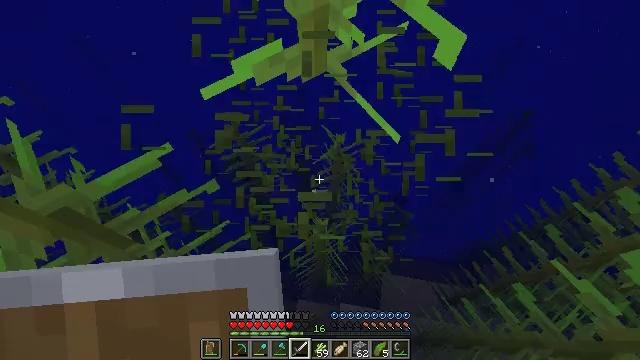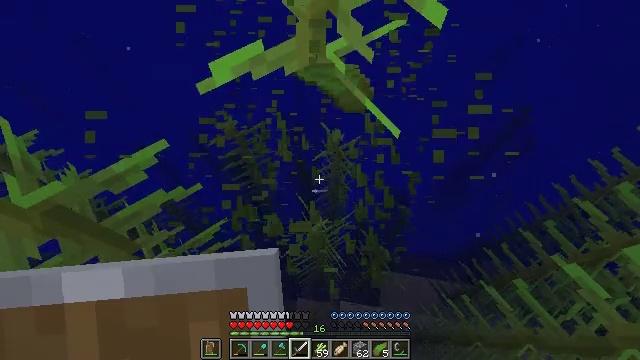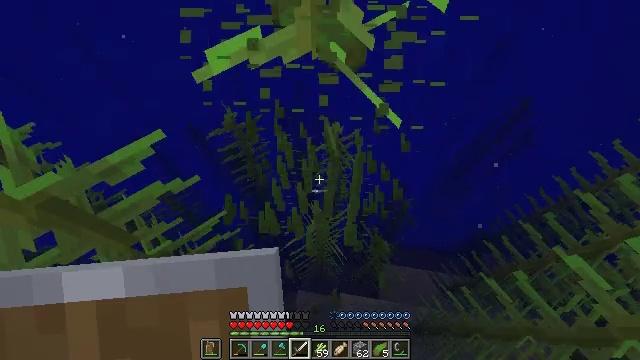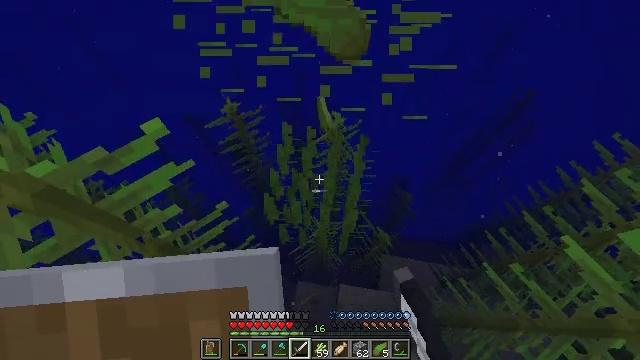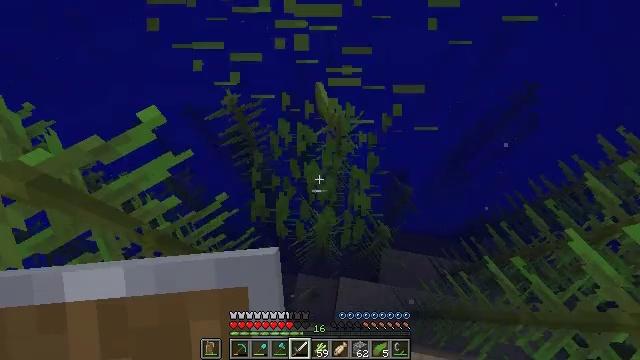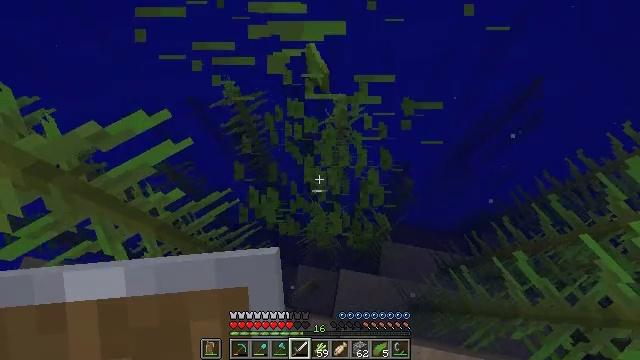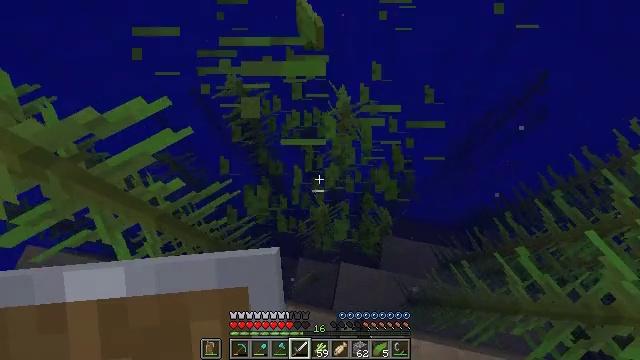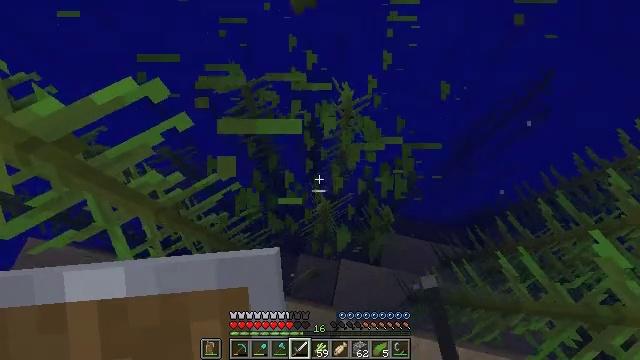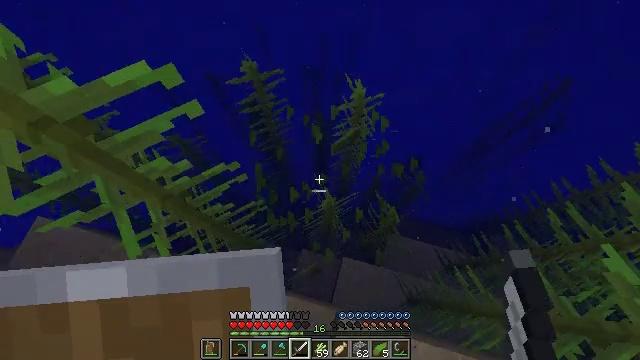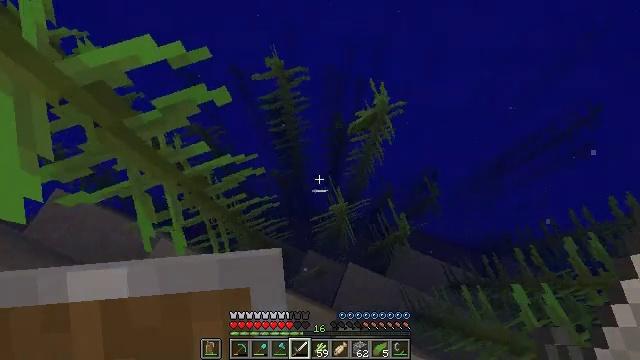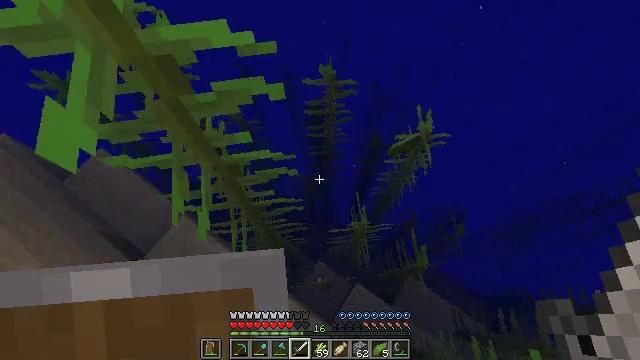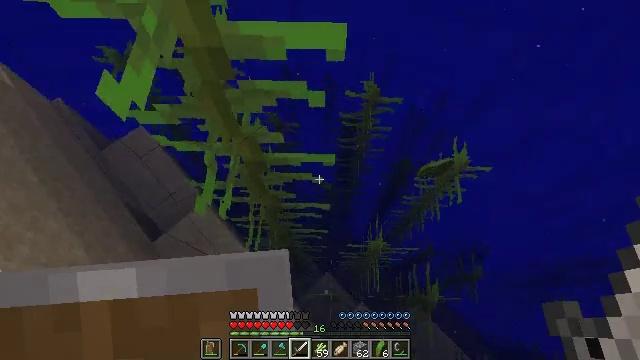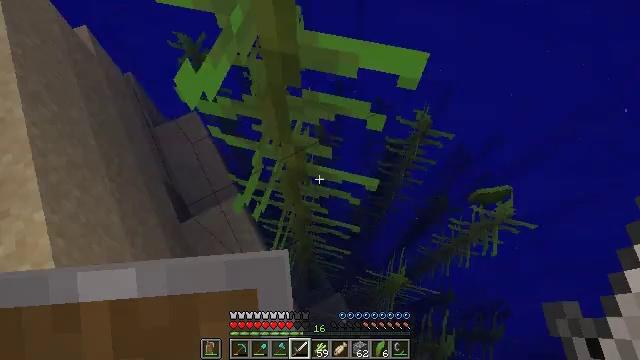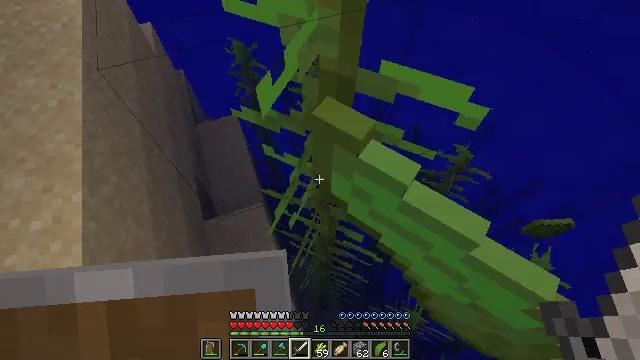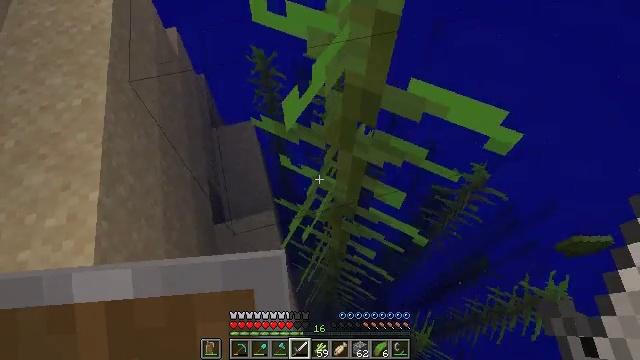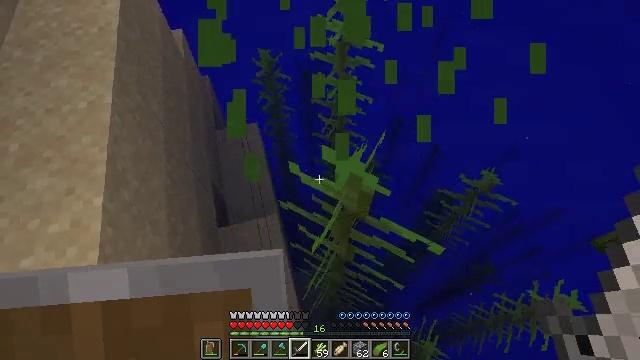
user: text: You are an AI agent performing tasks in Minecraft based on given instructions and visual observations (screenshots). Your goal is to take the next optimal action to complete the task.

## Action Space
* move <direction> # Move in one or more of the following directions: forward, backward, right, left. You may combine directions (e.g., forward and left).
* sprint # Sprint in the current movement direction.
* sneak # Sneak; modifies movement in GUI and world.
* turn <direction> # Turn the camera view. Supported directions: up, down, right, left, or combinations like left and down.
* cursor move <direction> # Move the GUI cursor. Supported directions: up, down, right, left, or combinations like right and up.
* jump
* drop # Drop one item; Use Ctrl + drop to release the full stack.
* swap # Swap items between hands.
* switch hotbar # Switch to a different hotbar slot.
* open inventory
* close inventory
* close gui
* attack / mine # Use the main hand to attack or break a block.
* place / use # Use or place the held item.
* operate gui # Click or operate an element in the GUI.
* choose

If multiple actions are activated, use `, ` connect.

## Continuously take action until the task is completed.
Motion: motion action
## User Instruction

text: Gather kelp growing in the sea.
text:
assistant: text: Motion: attack / mine
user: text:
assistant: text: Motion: turn down, attack / mine
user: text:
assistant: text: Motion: turn down, attack / mine
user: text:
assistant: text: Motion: turn down, attack / mine
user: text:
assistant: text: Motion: turn down, attack / mine
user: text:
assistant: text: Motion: turn down, attack / mine
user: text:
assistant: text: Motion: attack / mine
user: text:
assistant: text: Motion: move left, turn left, attack / mine
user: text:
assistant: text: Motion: move left, turn left
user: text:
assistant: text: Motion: move left, turn left and up
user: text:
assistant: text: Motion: move forward and move left, turn left and up
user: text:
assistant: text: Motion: move forward and move left, turn left and up
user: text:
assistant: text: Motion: move forward and move left, turn left and up
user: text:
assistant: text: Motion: move forward and move left, turn left and up
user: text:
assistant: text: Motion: move forward and move left, attack / mine
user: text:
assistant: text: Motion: move left, attack / mine
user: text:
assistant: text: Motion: attack / mine
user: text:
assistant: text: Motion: turn right, attack / mine
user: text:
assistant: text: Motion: turn right and down, attack / mine
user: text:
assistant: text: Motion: turn right and down, attack / mine
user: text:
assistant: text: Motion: turn right and down, attack / mine
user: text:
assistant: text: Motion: turn right and down, attack / mine
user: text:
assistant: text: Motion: turn right and down, attack / mine
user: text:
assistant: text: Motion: turn right and down, attack / mine
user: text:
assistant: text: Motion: turn right and down, attack / mine
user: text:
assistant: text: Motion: turn right, attack / mine
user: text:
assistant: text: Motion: turn right, attack / mine
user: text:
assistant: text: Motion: move right, turn right, attack / mine
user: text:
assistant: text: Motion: move right, turn right, attack / mine
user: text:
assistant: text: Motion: move forward and move right, turn right, attack / mine